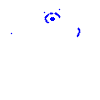
Particle: pion